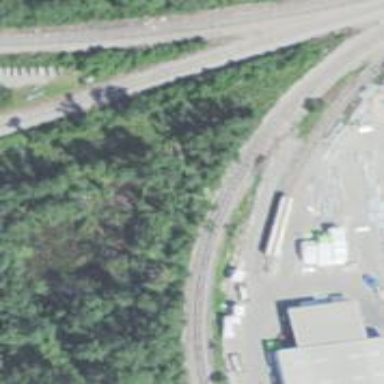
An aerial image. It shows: Railway spur service.